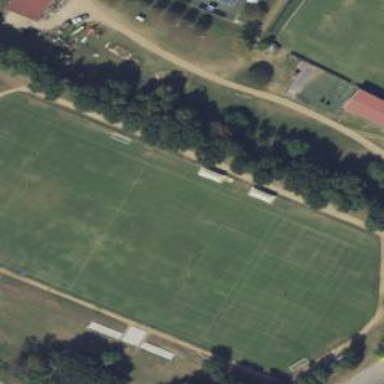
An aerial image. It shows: Gravel pitch designated for soccer.